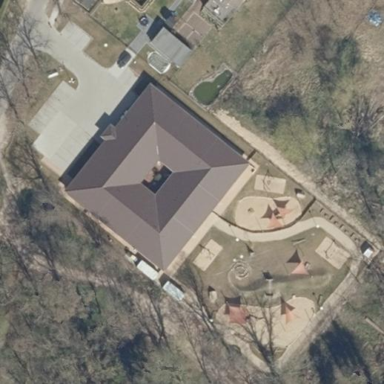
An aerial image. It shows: Kindergarten.